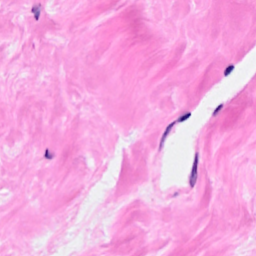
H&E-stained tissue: Breast